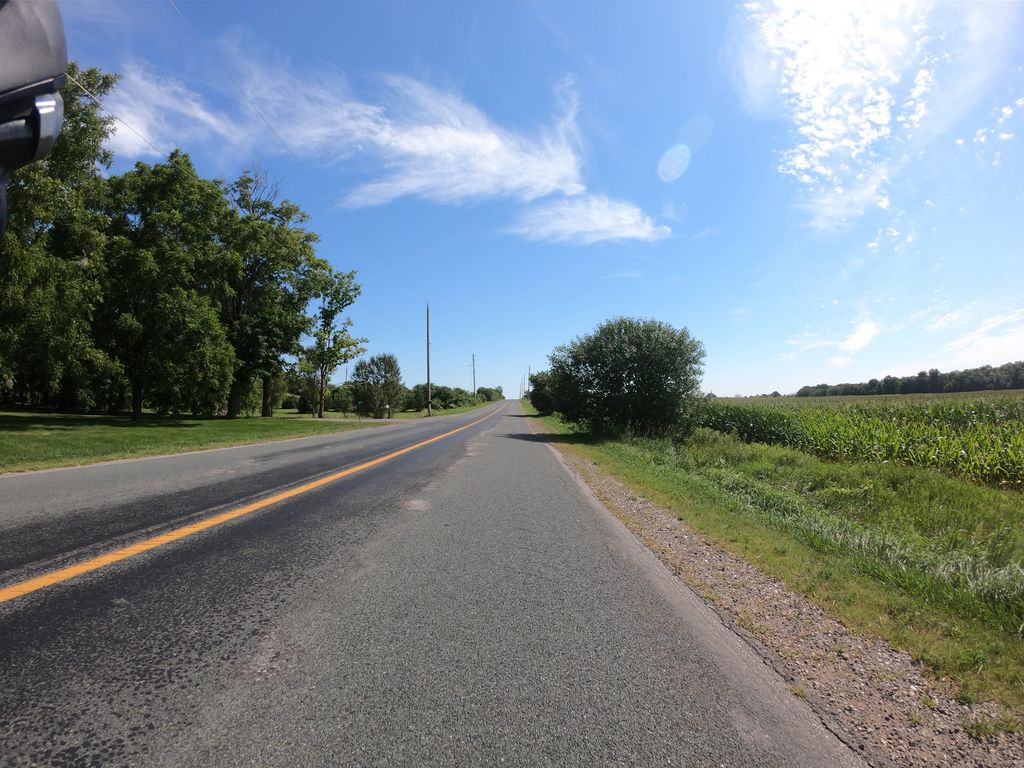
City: kitchener-waterloo